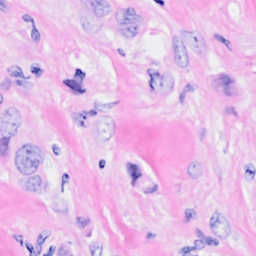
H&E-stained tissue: Breast